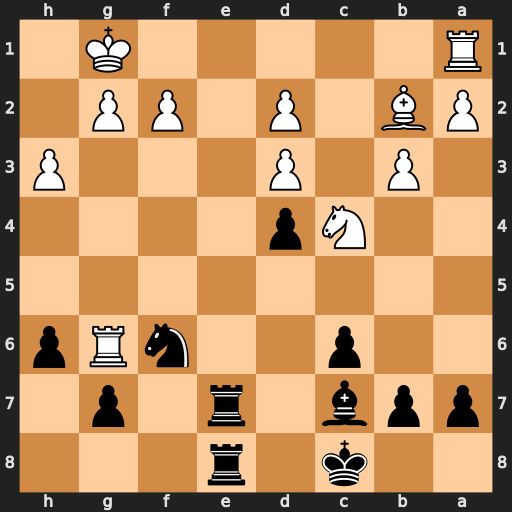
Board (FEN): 2k1r3/ppb1r1p1/2p2nRp/8/2Np4/1P1P3P/PB1P1PP1/R5K1
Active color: b
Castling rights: -
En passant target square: -
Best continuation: Re1+ Rxe1 Rxe1#